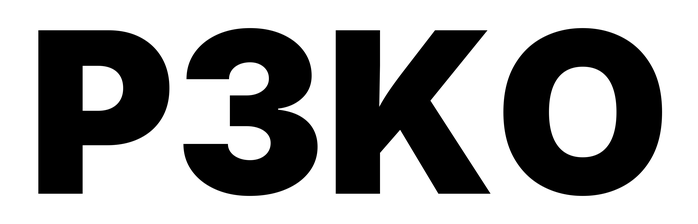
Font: Inter_Black